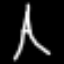
Label: The Eiffel Tower